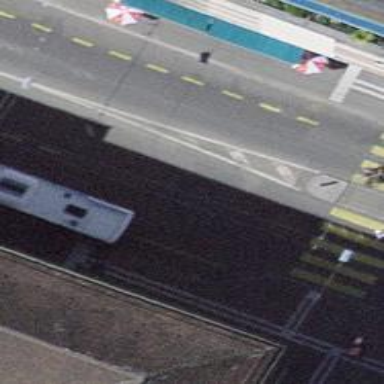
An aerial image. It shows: Tertiary road with asphalt surface. The road has lane dedicated for cyclists on the left and bus lane shared with cyclists on the right. Trolley wires are also present.